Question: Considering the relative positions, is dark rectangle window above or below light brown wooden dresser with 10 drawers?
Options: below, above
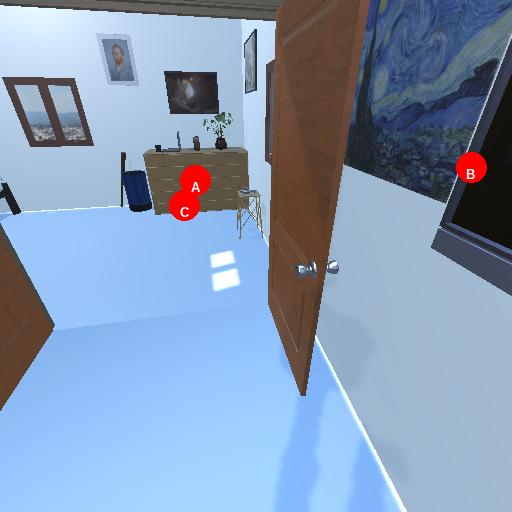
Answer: below